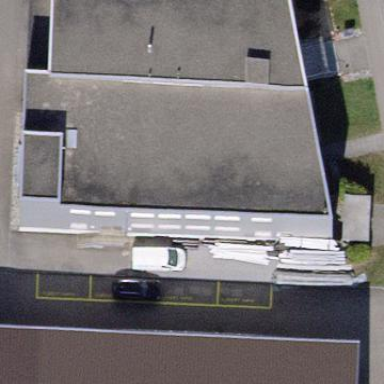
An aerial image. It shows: Commercial building.